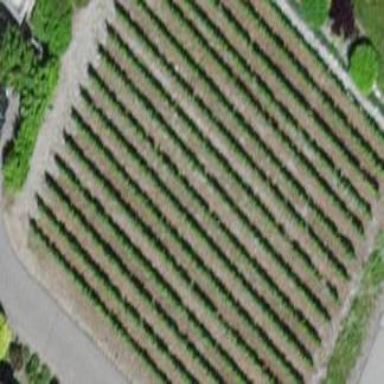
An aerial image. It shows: Vineyard with grape crops.